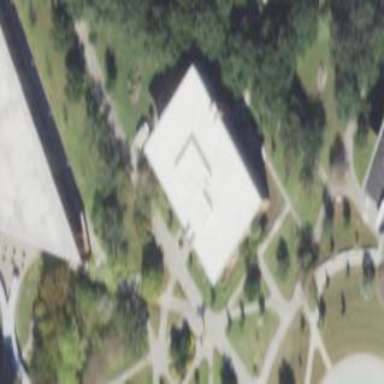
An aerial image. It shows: University building.